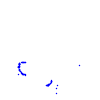
Particle: pion